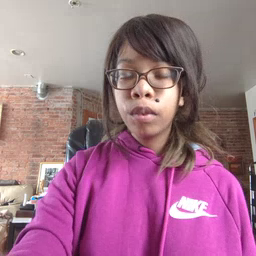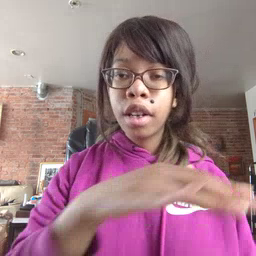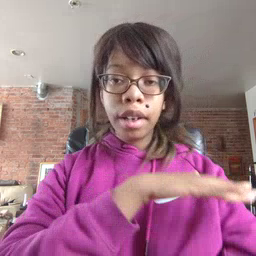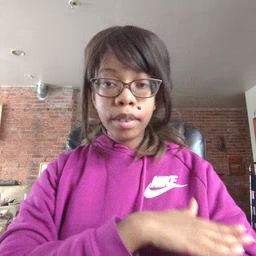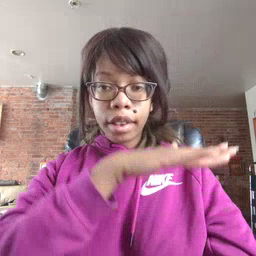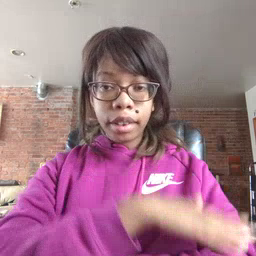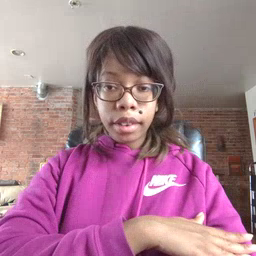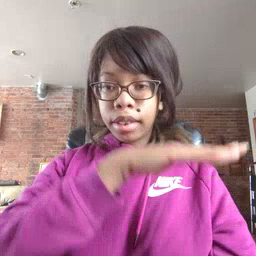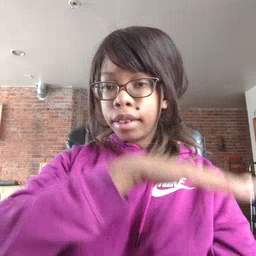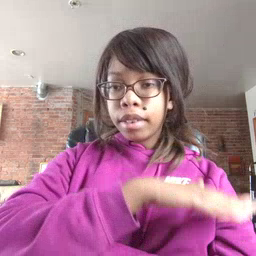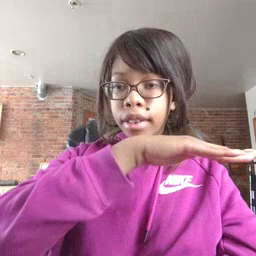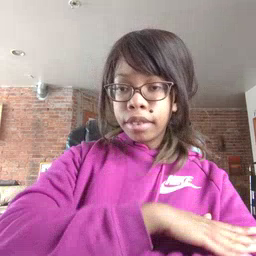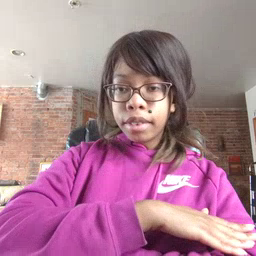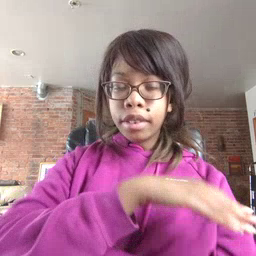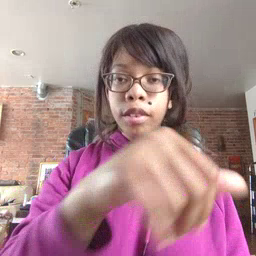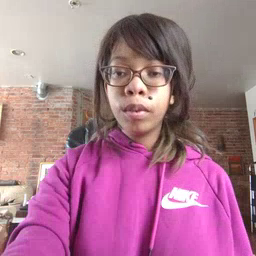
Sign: table